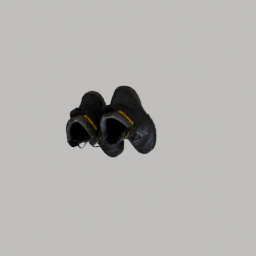
Label: people